【题型】证明题　【知识点】平面几何　【难度】medium
如图，$\triangle ABC$ 是一个边长为 2 的等边三角形，$D$、$E$ 都在直线 $BC$ 上，并且 $\angle DAE = 120^\circ$。

(1) 设 $BD = x$，$CE = y$，求 $y$ 与 $x$ 之间的函数关系式；

(2) 在上题中一共有几对相似三角形，分别指出来（不必证明）

(3) 改变原题的条件为 $AB = AC = 2$，$\angle BAC = \beta$，$\angle DAE = \alpha$，$\alpha$、$\beta$ 之间要满足什么样的关系，能使 (1) 中 $y$ 与 $x$ 的关系式仍然成立？说明理由。

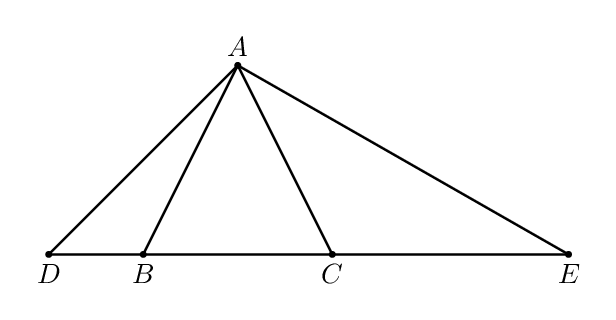
【解答】
\pagestyle{empty}
\noindent
【分析】（1）可以证明 $\triangle ABD \backsim \triangle ECA$，根据相似三角形的对应边的比相等，即可求解；

（2）当 $2\alpha - \beta = 180^\circ$ 时，$y$ 与 $x$ 的关系式仍然成立，可以首先证明 $\triangle ADB \backsim \triangle EDA$ 且 $\triangle EDA \backsim \triangle EAC$，即可证明 $\triangle ADB \backsim \triangle EAC$，根据相似三角形对应边的比相等即可证明。

\vspace{0.5em}
【解答】（1）$\because \triangle ABC$ 是等边三角形，

$\therefore \angle BAC = \angle ABC = \angle ACB = 60^\circ$，

$\because \angle ABD = \angle ACE = 120^\circ$，

$\because \angle DAE = 120^\circ$，

$\therefore \angle DAB + \angle CAE = 60^\circ$，

又 $\because \angle DAB + \angle D = \angle ABC = 60^\circ$，

$ \angle CAE = \angle D$，

$\therefore \triangle ABD \backsim \triangle ECA$，

$\therefore \dfrac{AB}{CE} = \dfrac{BD}{AC}$，

$\therefore xy = 4$，

$\therefore y = \dfrac{4}{x}$；（5分）\\

\vspace{0.5em}
（2）3对；

$\triangle DAE \backsim \triangle ACE$，$\triangle DAE \backsim \triangle DBA$，$\triangle DAB \backsim \triangle AEC$；（7分）\\

\vspace{0.5em}
（3）当 $2\alpha - \beta = 180^\circ$ 时，$y$ 与 $x$ 的关系式仍然成立。

$\because AB = AC$，$\angle BAC = \beta$，

$\therefore \angle ABC = 90^\circ - \dfrac{1}{2}\angle BAC = 90^\circ - \dfrac{1}{2}\beta$，

$\therefore \angle ABD = 180^\circ - \left(90^\circ - \dfrac{1}{2}\beta\right) = 90^\circ + \dfrac{1}{2}\beta$，

$\because 2\alpha - \beta = 180^\circ$，

$\therefore \alpha = 90^\circ + \dfrac{1}{2}\beta$，

$\therefore \angle DAE = \angle ABD$，

$\because \angle D = \angle D$，

$\therefore \triangle ADB \backsim \triangle EDA$，

同理：$\triangle EDA \backsim \triangle EAC$，

$\therefore \triangle ADB \backsim \triangle EAC$，

$\therefore \dfrac{AB}{CE} = \dfrac{BD}{AC}$，

$\therefore xy = 4$，

$\therefore y = \dfrac{4}{x}$。（12分）